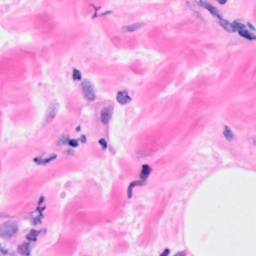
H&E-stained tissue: Breast